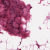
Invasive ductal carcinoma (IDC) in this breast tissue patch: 0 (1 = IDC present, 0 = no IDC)